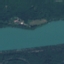
Land use / land cover class: River